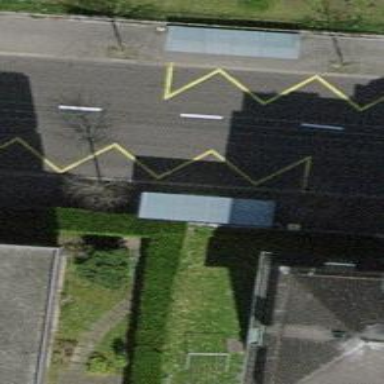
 serving as platform for public transportation."